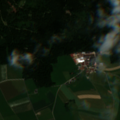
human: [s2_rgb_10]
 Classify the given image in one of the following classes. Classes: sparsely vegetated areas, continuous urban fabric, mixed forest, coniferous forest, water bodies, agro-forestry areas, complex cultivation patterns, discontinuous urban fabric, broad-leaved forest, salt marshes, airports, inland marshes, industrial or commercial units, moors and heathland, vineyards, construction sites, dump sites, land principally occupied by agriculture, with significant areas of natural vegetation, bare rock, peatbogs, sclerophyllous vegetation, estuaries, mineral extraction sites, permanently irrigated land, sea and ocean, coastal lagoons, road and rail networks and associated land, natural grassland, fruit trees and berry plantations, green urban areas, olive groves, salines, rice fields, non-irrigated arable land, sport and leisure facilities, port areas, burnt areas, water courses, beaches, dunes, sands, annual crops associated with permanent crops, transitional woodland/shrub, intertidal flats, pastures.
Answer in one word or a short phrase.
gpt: pastures, complex cultivation patterns, coniferous forest